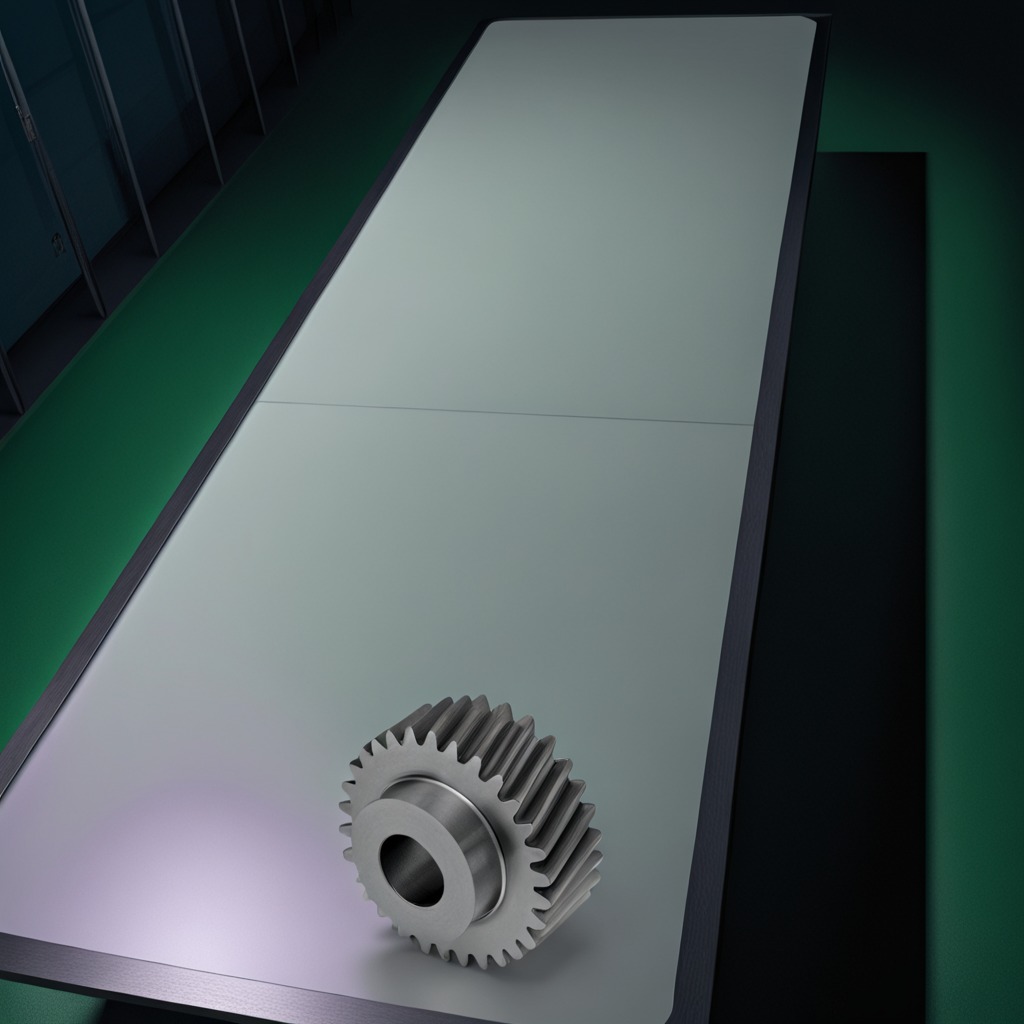
A steel gear with teeth is lying on the clean empty table in a railway signal maintenance room lit by harsh overhead fluorescents.